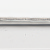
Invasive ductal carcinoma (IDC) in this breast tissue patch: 0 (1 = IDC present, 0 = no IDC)